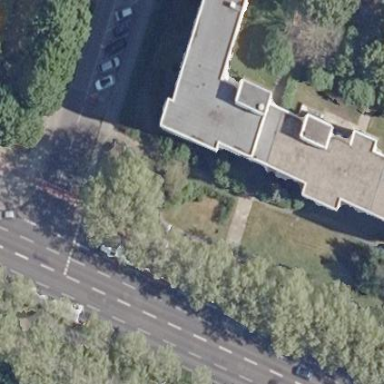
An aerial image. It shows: Residential building with apartments. It has flat roof.